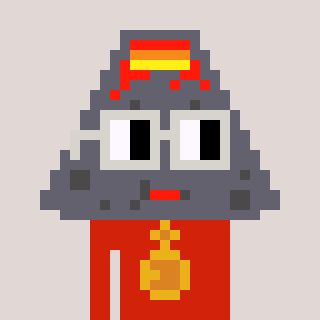
a pixel art character with square light gray glasses, a volcano-shaped head and a red-colored body on a warm background